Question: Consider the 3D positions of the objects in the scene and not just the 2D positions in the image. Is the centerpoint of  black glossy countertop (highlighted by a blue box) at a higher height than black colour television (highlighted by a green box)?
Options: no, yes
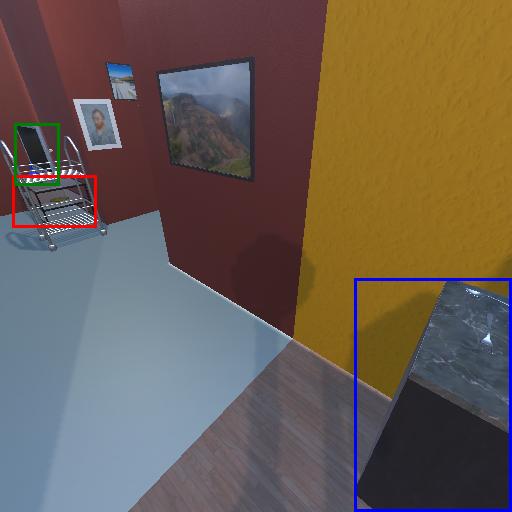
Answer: no